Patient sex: M
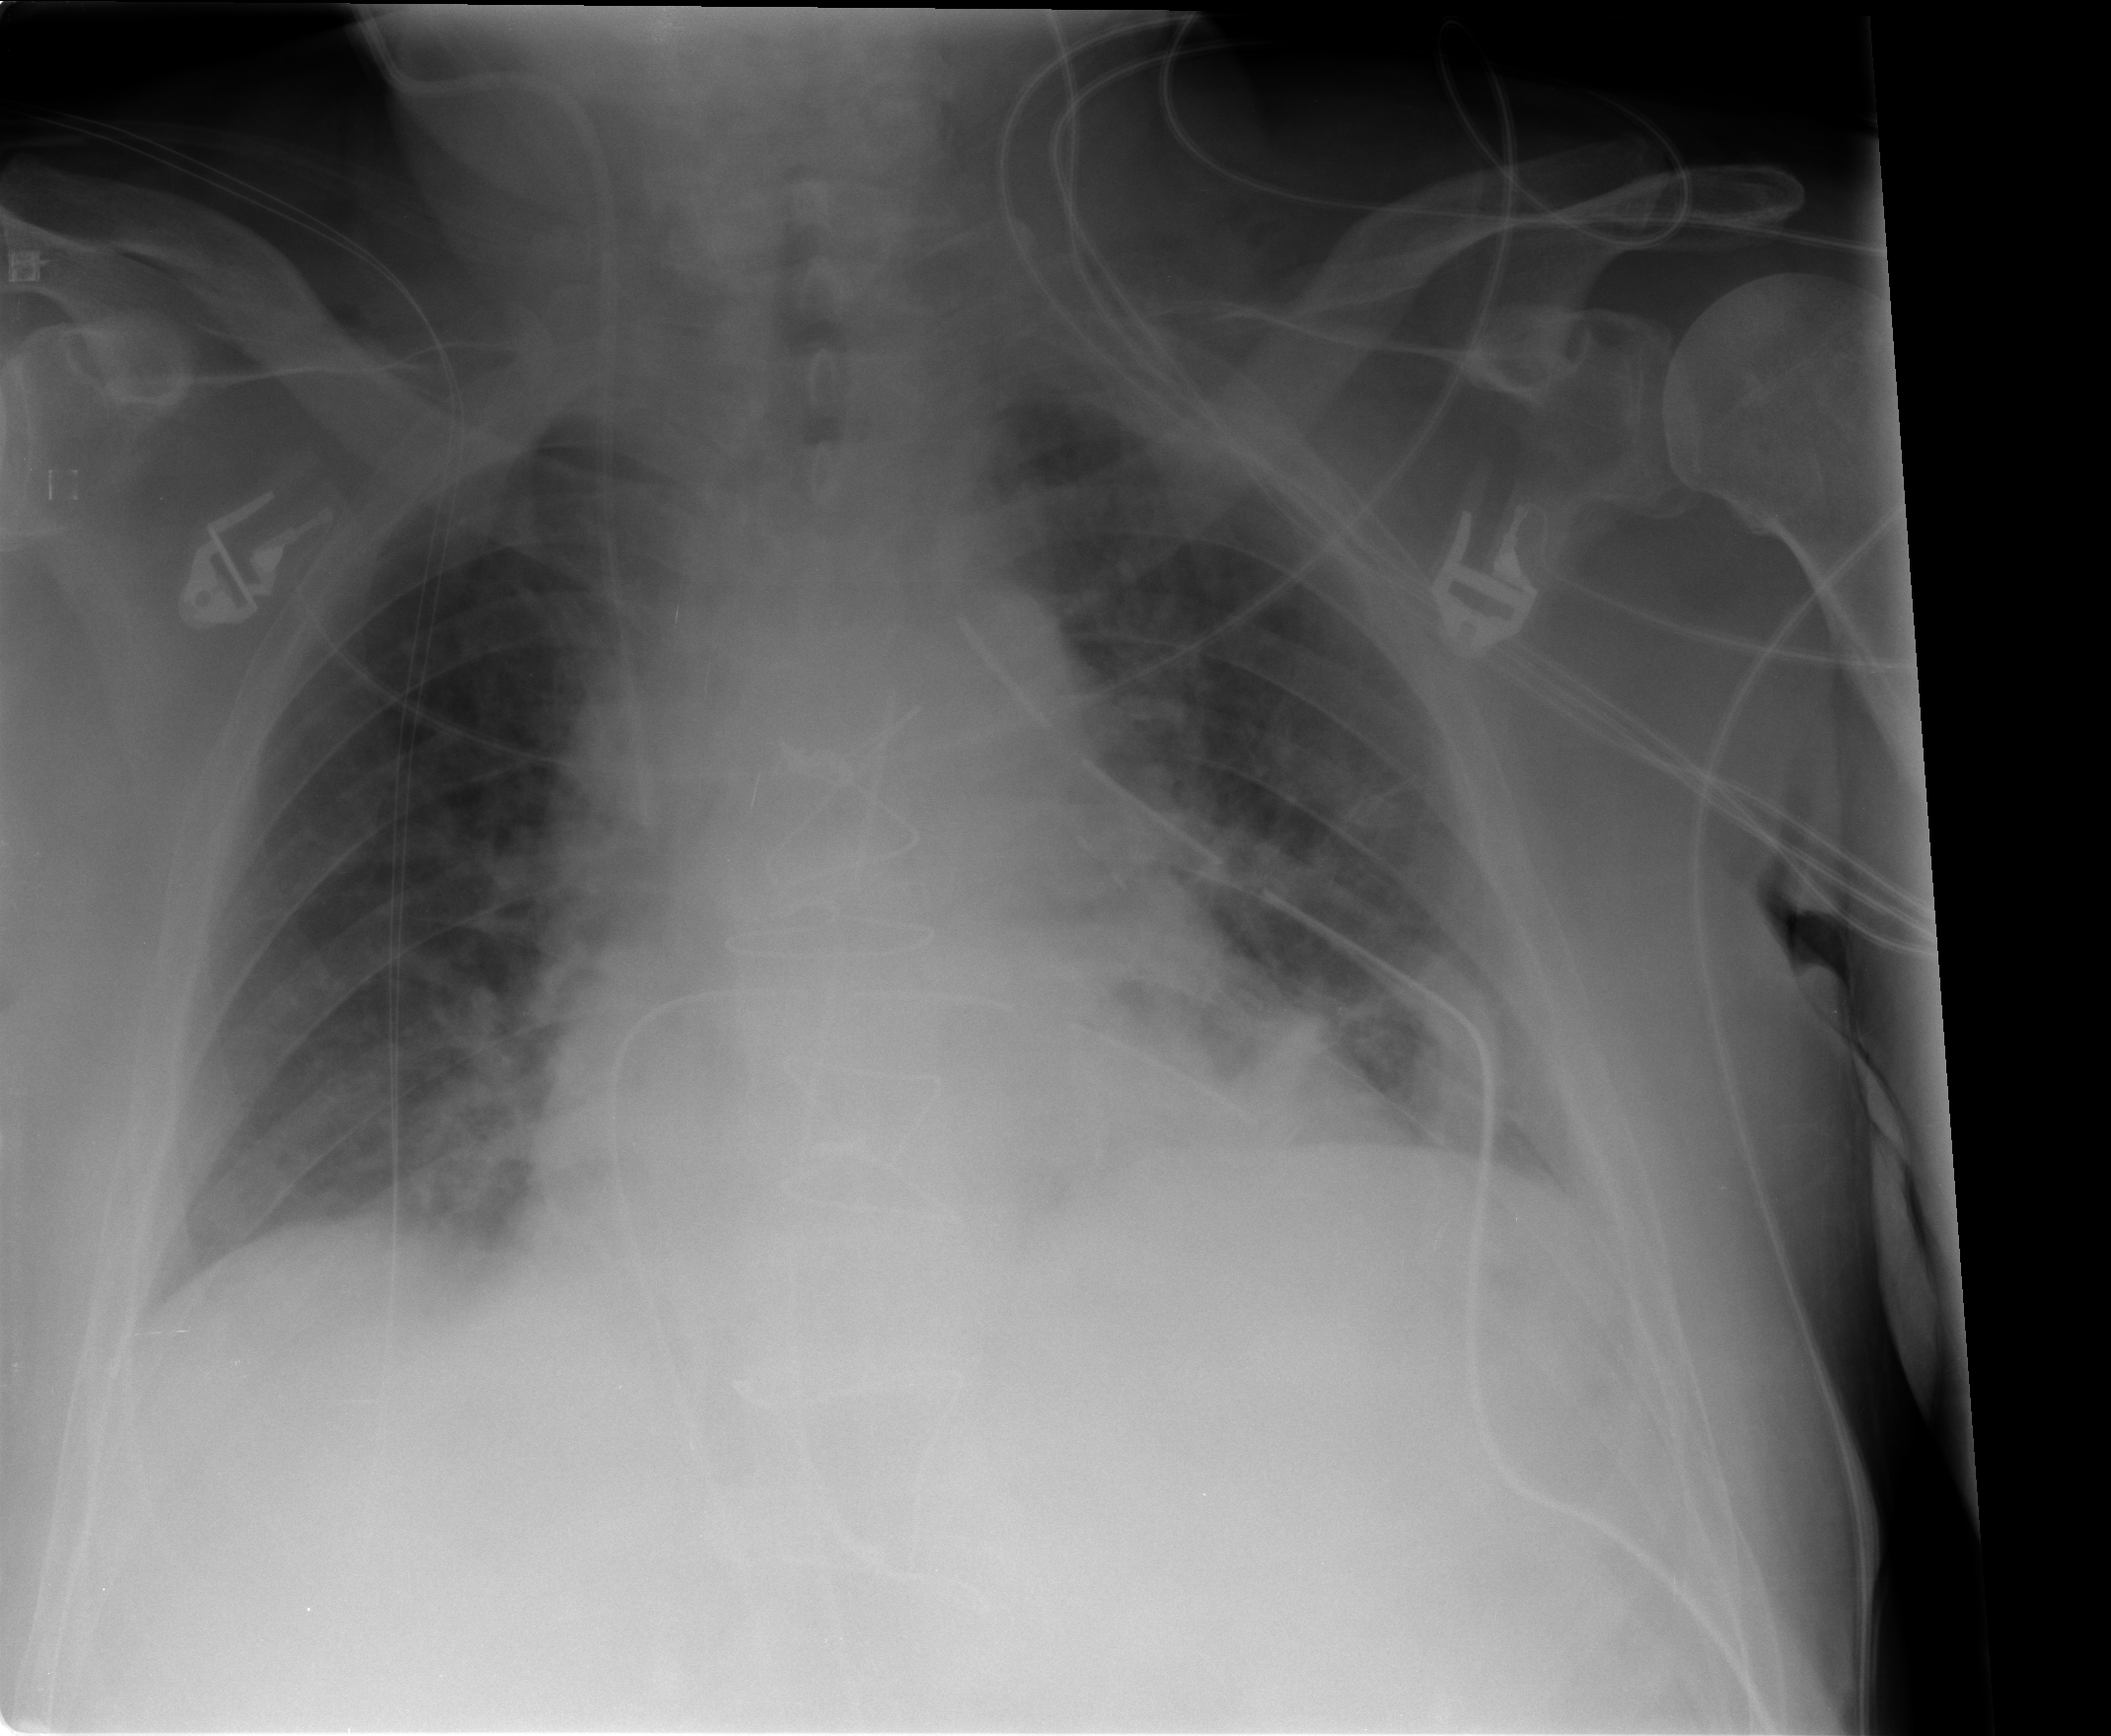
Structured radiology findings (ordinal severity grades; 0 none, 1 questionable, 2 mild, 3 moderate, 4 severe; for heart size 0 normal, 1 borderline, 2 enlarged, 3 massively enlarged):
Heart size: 2
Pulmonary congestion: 2
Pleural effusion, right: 0
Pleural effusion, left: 2
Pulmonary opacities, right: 0
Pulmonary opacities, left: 1
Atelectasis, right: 2
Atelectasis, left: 2